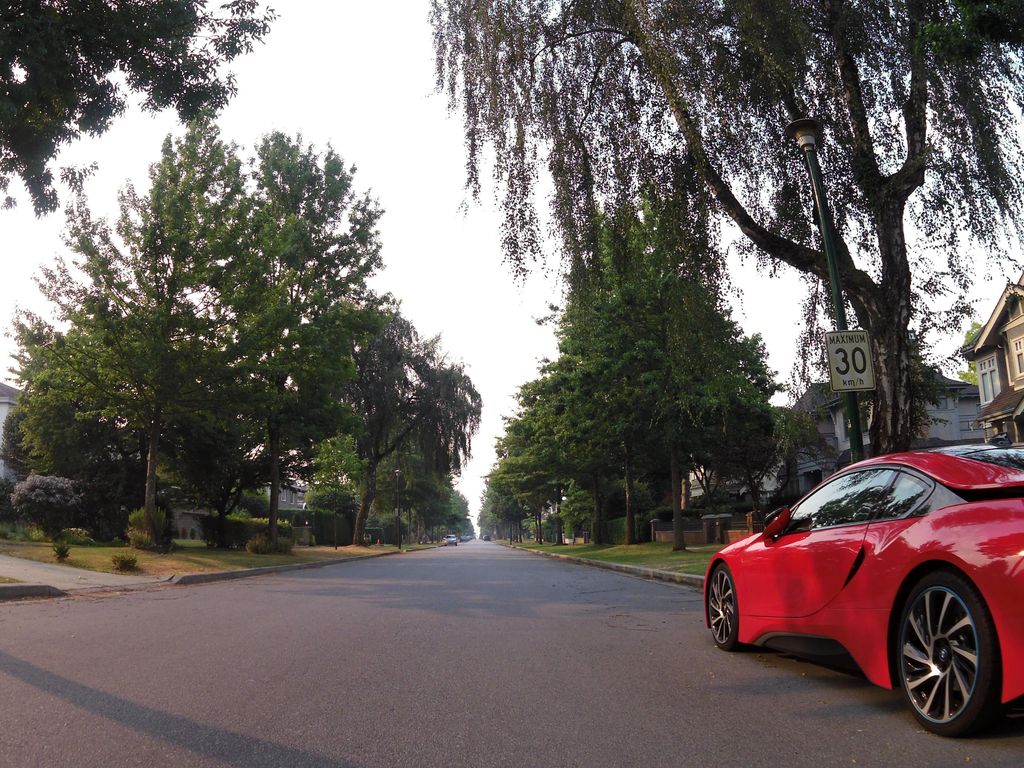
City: vancouver